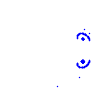
Particle: electron